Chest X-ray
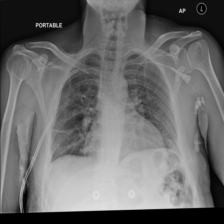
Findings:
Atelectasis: negative
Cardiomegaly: positive
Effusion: negative
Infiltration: positive
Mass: negative
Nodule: positive
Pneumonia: positive
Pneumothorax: negative
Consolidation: negative
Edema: negative
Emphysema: negative
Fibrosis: negative
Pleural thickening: negative
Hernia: negative